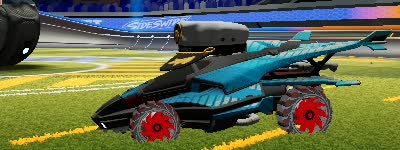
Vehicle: aftershock